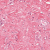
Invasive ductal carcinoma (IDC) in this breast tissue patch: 0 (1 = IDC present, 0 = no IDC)